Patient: sex M, age 71
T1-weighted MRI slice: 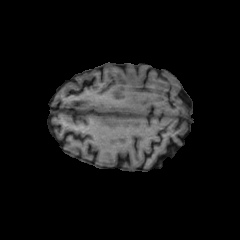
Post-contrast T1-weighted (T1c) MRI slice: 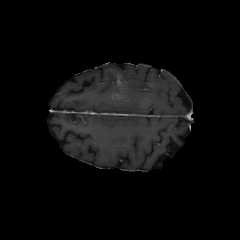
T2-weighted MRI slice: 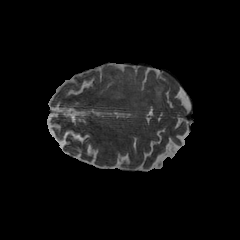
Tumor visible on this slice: yes
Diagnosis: Glioblastoma, IDH-wildtype
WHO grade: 4